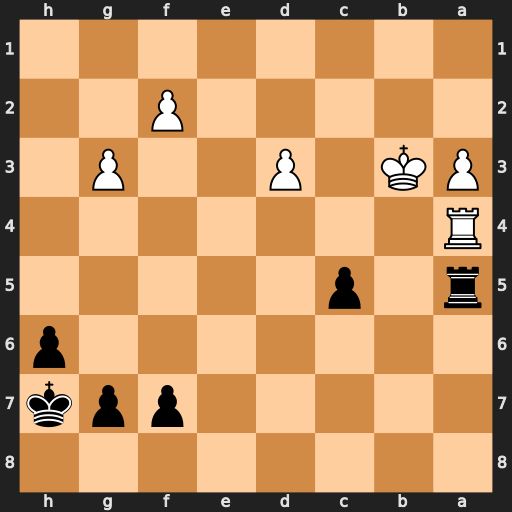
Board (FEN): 8/5ppk/7p/r1p5/R7/PK1P2P1/5P2/8
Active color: b
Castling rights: -
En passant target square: -
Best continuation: Rxa4 Kxa4 h5 Kb5 g5 Kxc5 h4 gxh4 gxh4 d4 h3 d5 h2 d6 h1=Q